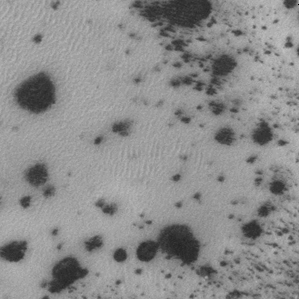
Label: frost